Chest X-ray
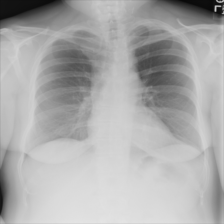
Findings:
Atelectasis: negative
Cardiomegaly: negative
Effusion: negative
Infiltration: negative
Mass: negative
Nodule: negative
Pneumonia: negative
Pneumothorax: negative
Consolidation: negative
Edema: negative
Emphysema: negative
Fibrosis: negative
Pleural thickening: negative
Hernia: negative